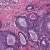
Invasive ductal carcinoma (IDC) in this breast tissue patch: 1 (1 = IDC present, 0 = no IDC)